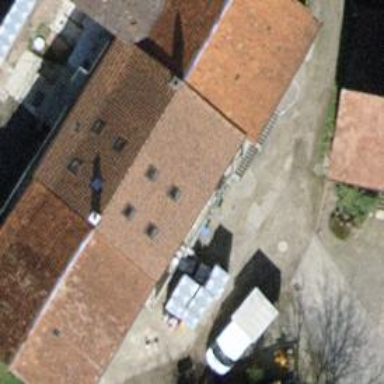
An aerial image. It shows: Historic building.